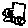
Label: car